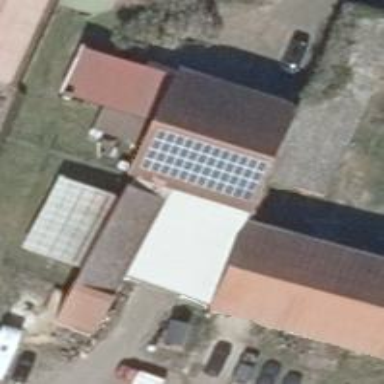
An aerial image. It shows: Solar-powered generator using photovoltaic technology. This small installation generates electricity through solar photovoltaic panels.